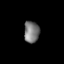
Tissue: lung
Cell type: Endothelial cells
Senescence score: 0.6796
Nuclear area (px): 328
Mean DAPI intensity: 119.552